Question: I have the following code in my system.
'''
private void killprocess()
{
Process[] procs = null;
try
{
procs = Process.GetProcessesByName("notepad");
Process NotepadProc = procs[0];
if (!NotepadProc.HasExited)
{
NotepadProc.Kill();
}
else if (procs != null)
foreach (Process p in procs)
{
p.Dispose();
}
}
catch (Exception ex)
{
MessageBox.Show(ex.ToString());
}
}
'''
The program gets notepad from the list of process and ends it.
My problem is that if notepad is not running I get this error.

I know what it is telling however I cant seem to get the code right to first check run an if statement that checks if notepad is running and if it is not running not not close is.
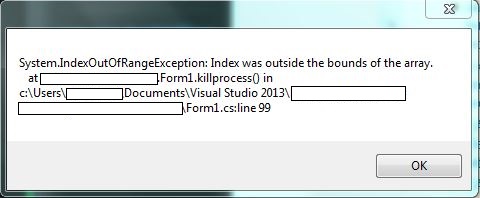
Answer: IndexOutOfRangeException will occour at this step:
Process NotepadProc = procs[0];
You could check the length of your list.
Example:
'''
if(procs.Length == 0)
return;
'''
or
'''
if(procs.Length > 0)
{
your code
}
'''